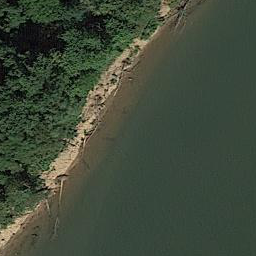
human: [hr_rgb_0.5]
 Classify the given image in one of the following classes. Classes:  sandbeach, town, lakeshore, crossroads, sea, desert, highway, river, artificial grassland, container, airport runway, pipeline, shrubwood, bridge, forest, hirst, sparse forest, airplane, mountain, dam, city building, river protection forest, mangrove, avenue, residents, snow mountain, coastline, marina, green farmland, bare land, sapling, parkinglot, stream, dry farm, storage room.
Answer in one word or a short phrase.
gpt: river protection forest